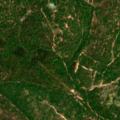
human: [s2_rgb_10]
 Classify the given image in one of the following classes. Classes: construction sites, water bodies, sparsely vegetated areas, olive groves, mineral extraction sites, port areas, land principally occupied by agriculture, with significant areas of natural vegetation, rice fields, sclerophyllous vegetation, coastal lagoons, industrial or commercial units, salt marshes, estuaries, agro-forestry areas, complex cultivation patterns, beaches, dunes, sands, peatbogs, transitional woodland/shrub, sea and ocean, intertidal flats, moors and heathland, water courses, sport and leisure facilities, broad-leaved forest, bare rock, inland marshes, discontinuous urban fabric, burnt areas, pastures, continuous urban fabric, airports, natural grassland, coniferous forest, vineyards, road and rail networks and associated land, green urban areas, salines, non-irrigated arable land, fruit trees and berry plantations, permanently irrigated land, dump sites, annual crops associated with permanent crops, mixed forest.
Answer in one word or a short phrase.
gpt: continuous urban fabric